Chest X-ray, PA view. Patient: 30 years old, sex M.
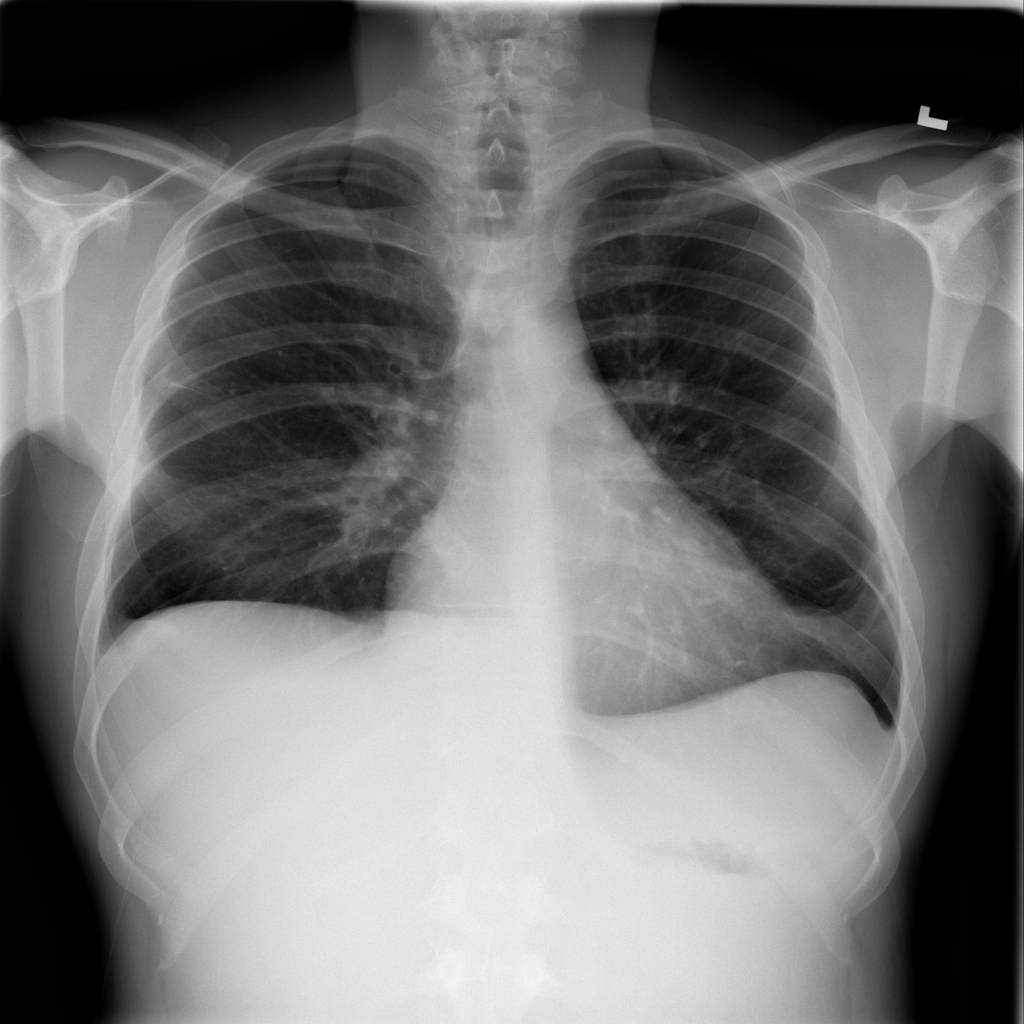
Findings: Pleural_Thickening